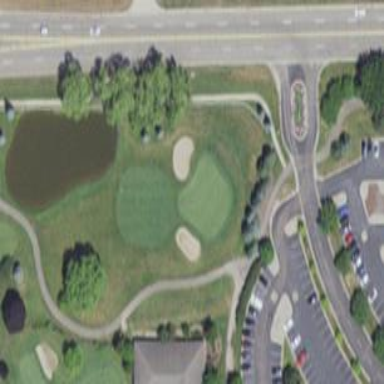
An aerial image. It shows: Golf hole.